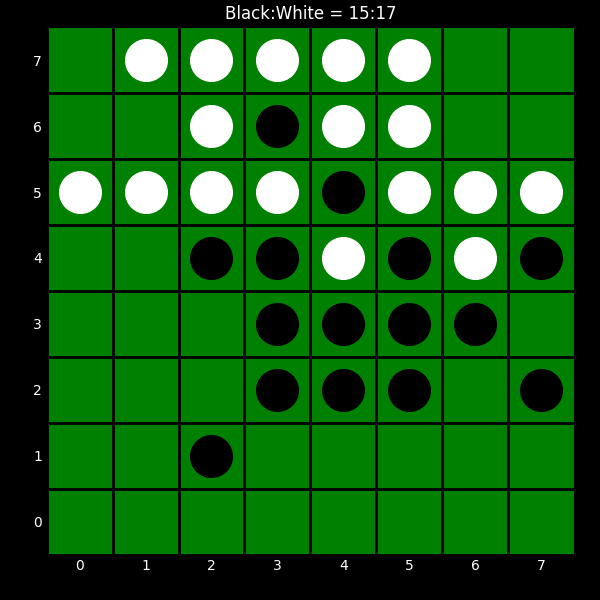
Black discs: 15
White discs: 17